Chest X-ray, PA view. Patient: 12 years old, sex M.
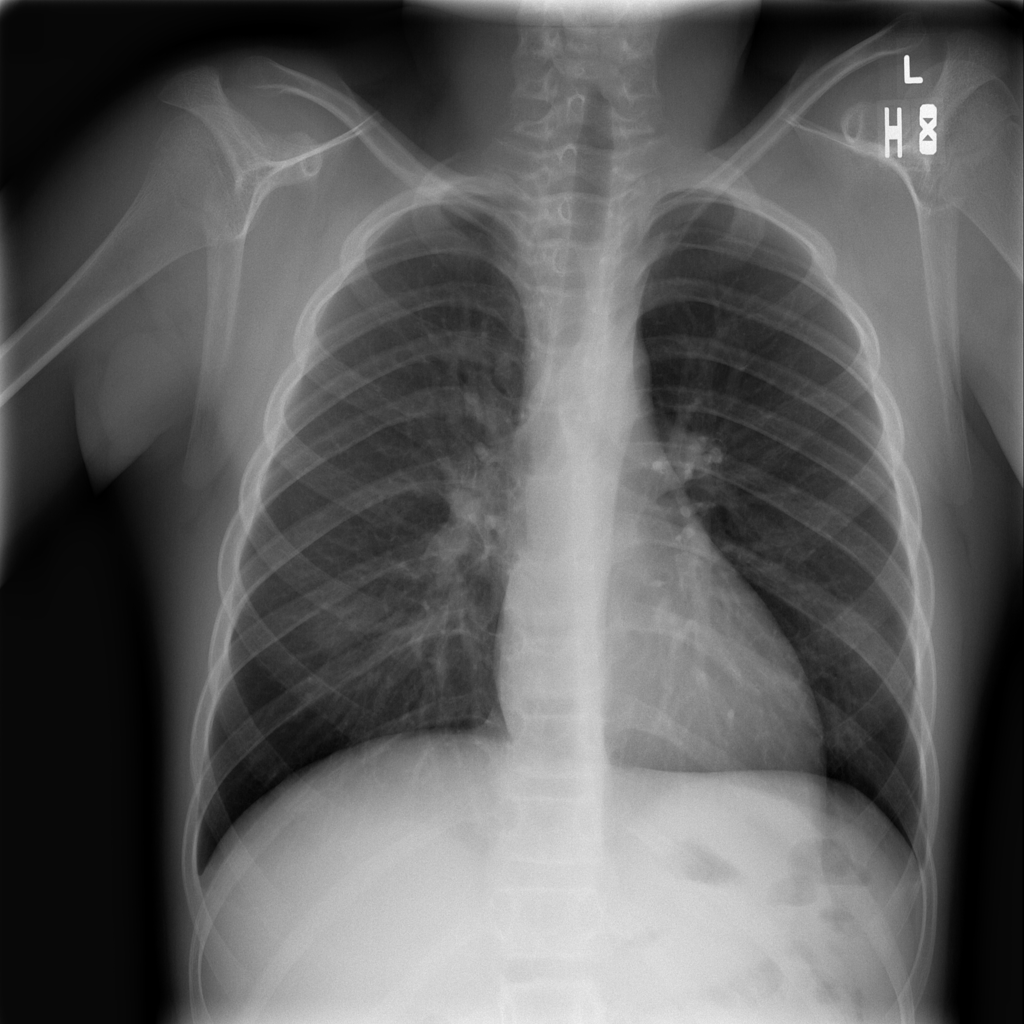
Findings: No Finding